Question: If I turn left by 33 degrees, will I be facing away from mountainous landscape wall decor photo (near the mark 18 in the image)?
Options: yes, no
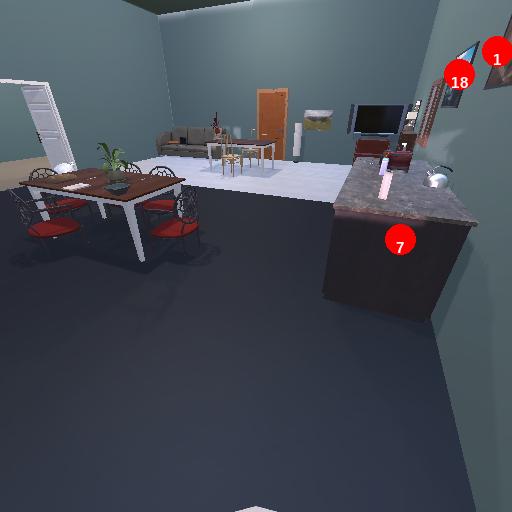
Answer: yes